Question: Hi have already function solution but one issue:
'''
// The screenshot will be stored in this bitmap.
Bitmap capture = new Bitmap(rec.Width, rec.Height, PixelFormat.Format24bppRgb);
using (Graphics g = Graphics.FromImage(capture))
{
g.CopyFromScreen(rec.Location, new System.Drawing.Point(0, 0), rec.Size);
}
MCvSURFParams surfParam = new MCvSURFParams(500, false);
SURFDetector surfDetector = new SURFDetector(surfParam);
// Template image
Image<Gray, Byte> modelImage = new Image<Gray, byte>("template.jpg");
// Extract features from the object image
ImageFeature[] modelFeatures = surfDetector.DetectFeatures(modelImage, null);
// Prepare current frame
Image<Gray, Byte> observedImage = new Image<Gray, byte>(capture);
ImageFeature[] imageFeatures = surfDetector.DetectFeatures(observedImage, null);
// Create a SURF Tracker using k-d Tree
Features2DTracker tracker = new Features2DTracker(modelFeatures);
Features2DTracker.MatchedImageFeature[] matchedFeatures = tracker.MatchFeature(imageFeatures, 2);
matchedFeatures = Features2DTracker.VoteForUniqueness(matchedFeatures, 0.8);
matchedFeatures = Features2DTracker.VoteForSizeAndOrientation(matchedFeatures, 1.5, 20);
HomographyMatrix homography = Features2DTracker.GetHomographyMatrixFromMatchedFeatures(matchedFeatures);
// Merge the object image and the observed image into one image for display
Image<Gray, Byte> res = modelImage.ConcateVertical(observedImage);
#region draw lines between the matched features
foreach (Features2DTracker.MatchedImageFeature matchedFeature in matchedFeatures)
{
PointF p = matchedFeature.ObservedFeature.KeyPoint.Point;
p.Y += modelImage.Height;
res.Draw(new LineSegment2DF(matchedFeature.SimilarFeatures[0].Feature.KeyPoint.Point, p), new Gray(0), 1);
}
#endregion
#region draw the project region on the image
if (homography != null)
{
// draw a rectangle along the projected model
Rectangle rect = modelImage.ROI;
PointF[] pts = new PointF[] {
new PointF(rect.Left, rect.Bottom),
new PointF(rect.Right, rect.Bottom),
new PointF(rect.Right, rect.Top),
new PointF(rect.Left, rect.Top)
};
homography.ProjectPoints(pts);
for (int i = 0; i < pts.Length; i++)
pts[i].Y += modelImage.Height;
res.DrawPolyline(Array.ConvertAll<PointF, Point>(pts, Point.Round), true, new Gray(255.0), 2);
}
#endregion
pictureBoxScreen.Image = res.ToBitmap();
'''
the result is:

And my problem is that, function 'homography.ProjectPoints(pts);'
Get only first occurrence of pattern (white rectangle in pic above)
How i can Project all occurrence of template, respectively how I can get occurrence of template rectangle in image
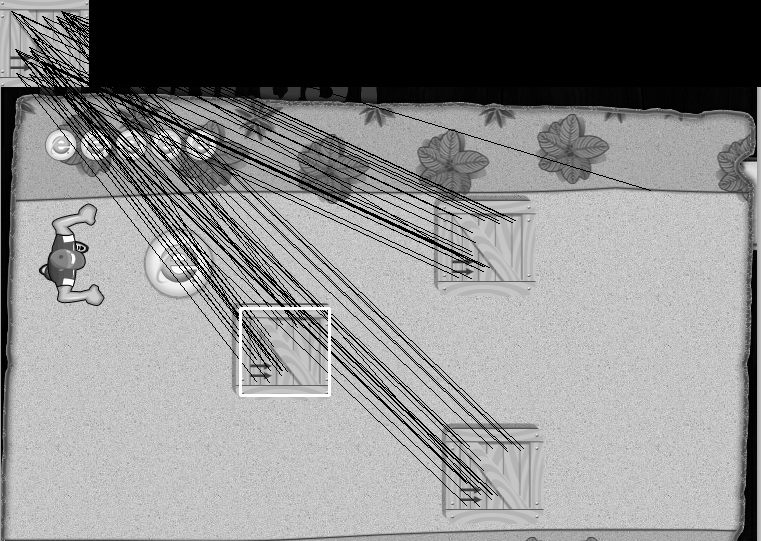
Answer: I face a problem similar to yours in my master thesis. Basically you have two options:
1. Use a clustering such as Hierarchical k-means or a point density one such as DBSCAN (it depends on two parameters but you can make it threshold free in bidimensional R^2 space)
2. Use a multiple robust model fitting estimation techniques such as JLinkage. In this more advanced technique you clusters points that share an homography instead of cluster points that close to each other in euclidean space.
Once you partition your matches in "clusters" you can estimate homographies between matches belonging to correspondant clusters.